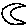
Label: moon